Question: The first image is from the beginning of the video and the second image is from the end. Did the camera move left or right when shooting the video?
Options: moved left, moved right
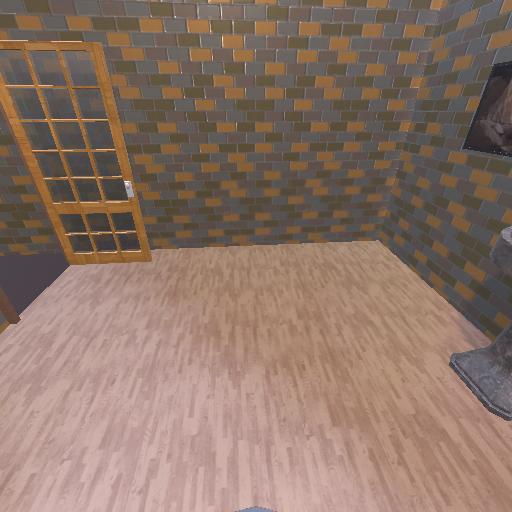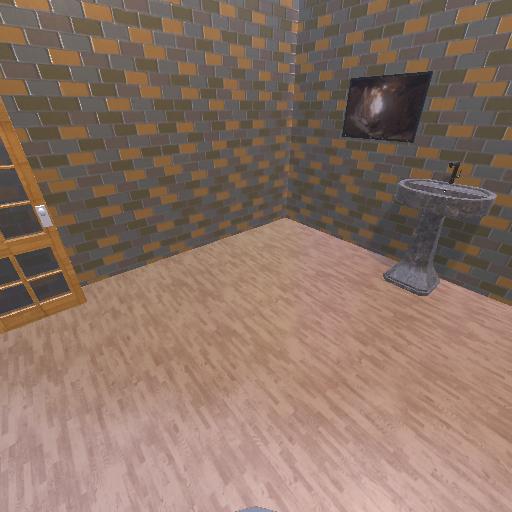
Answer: moved left